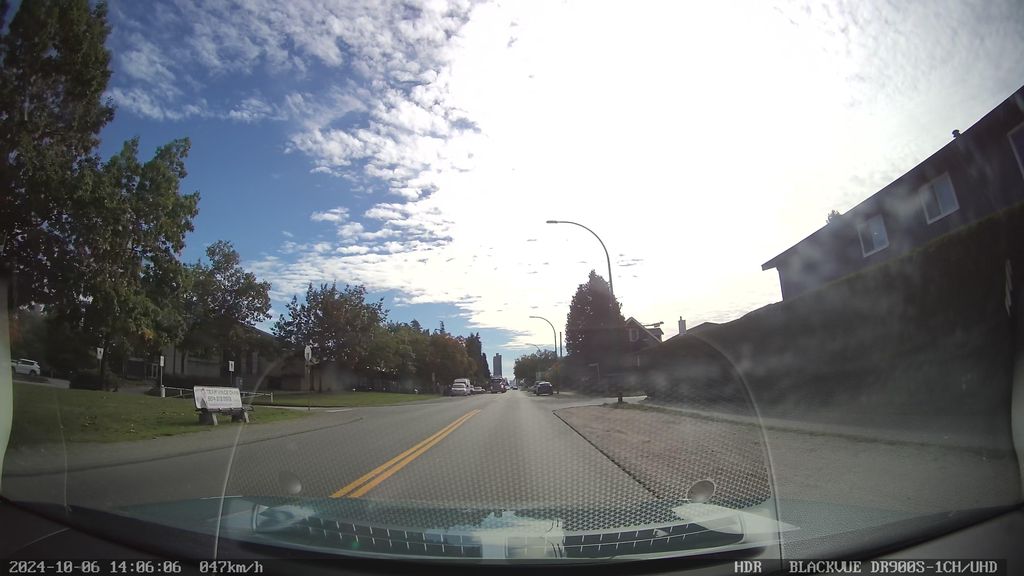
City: vancouver